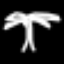
Label: palm tree